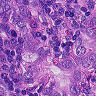
Metastatic tissue present: yes